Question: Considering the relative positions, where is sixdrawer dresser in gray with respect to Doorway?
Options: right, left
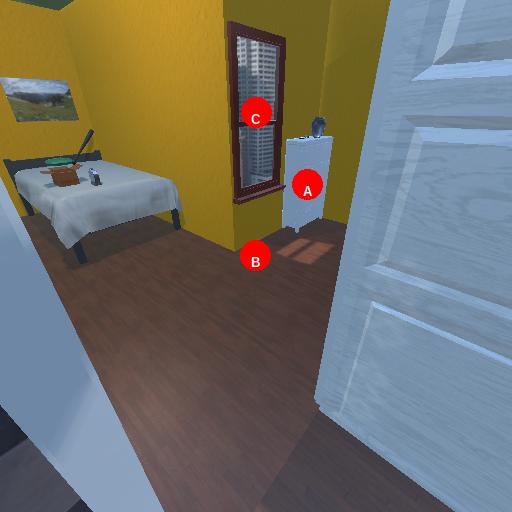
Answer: right